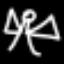
Label: angel